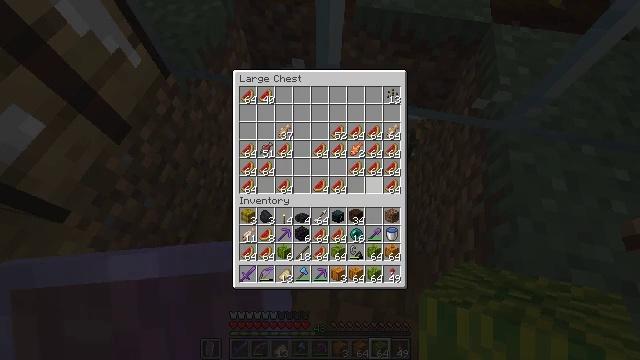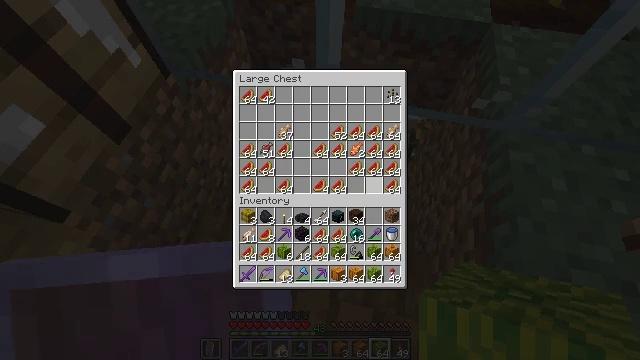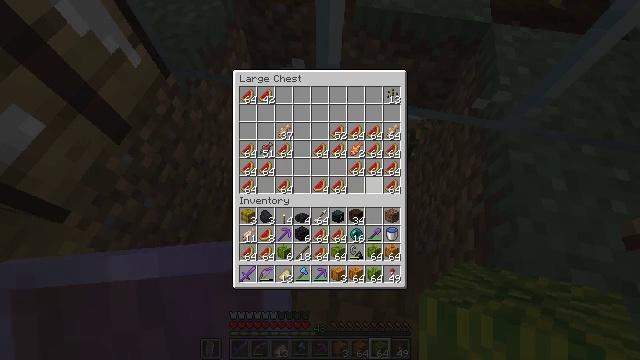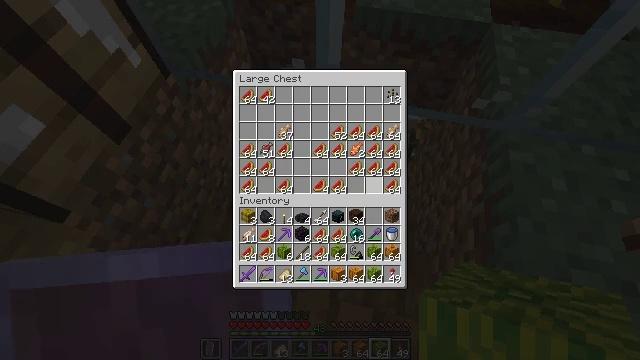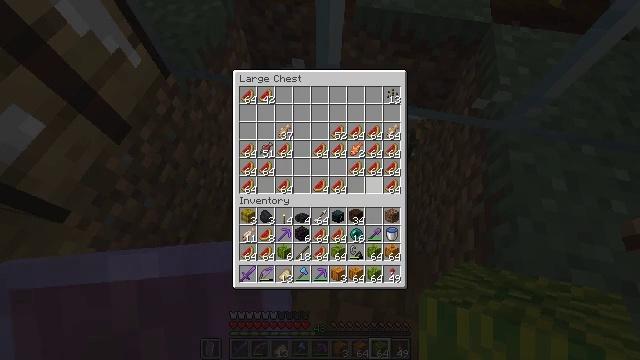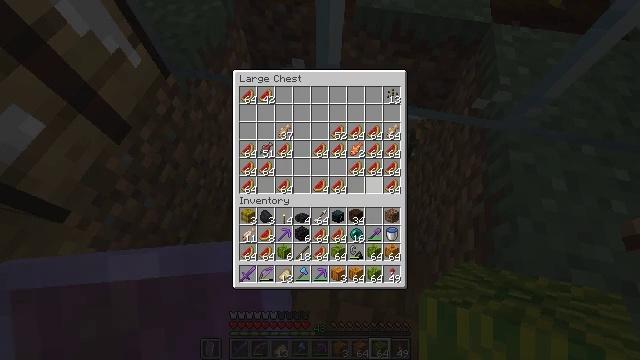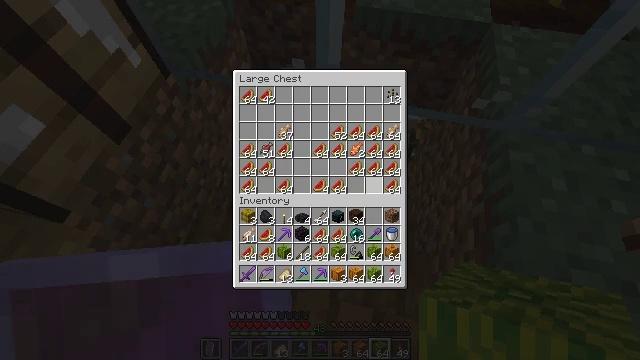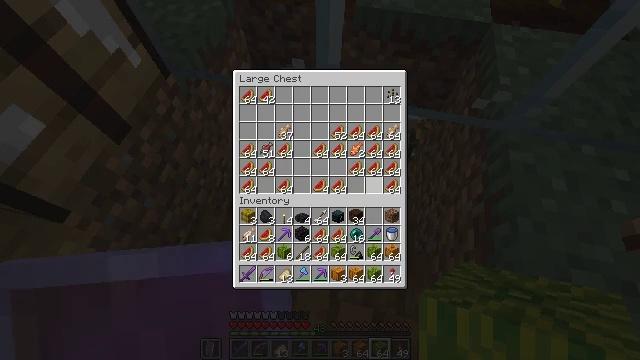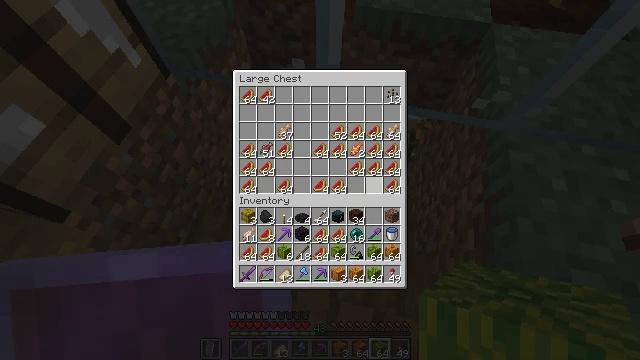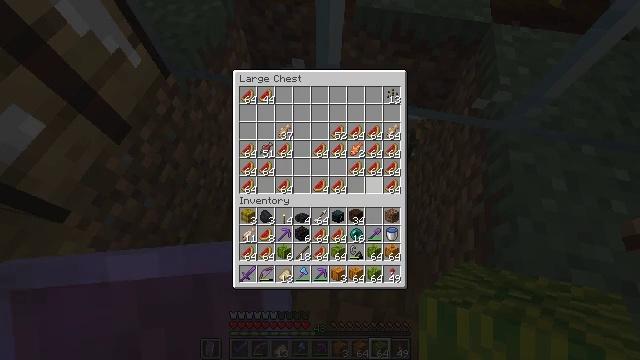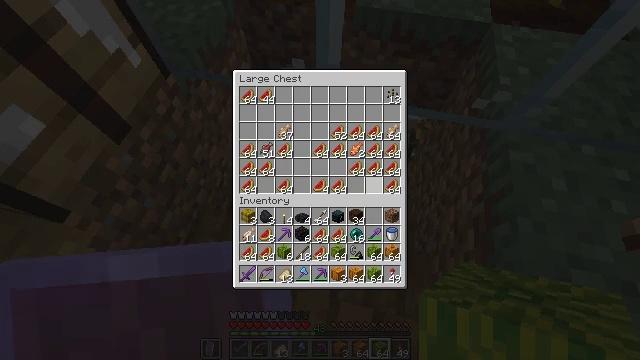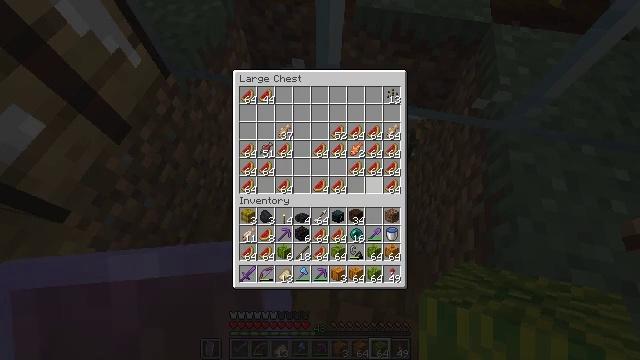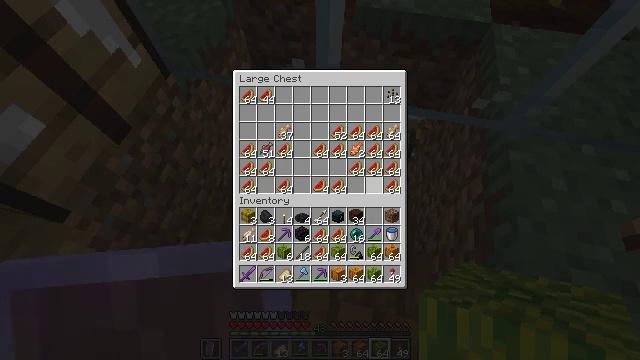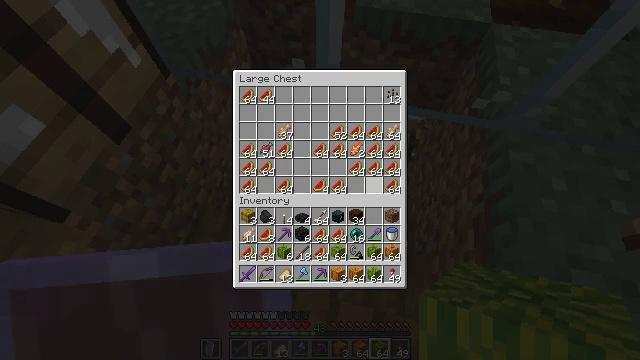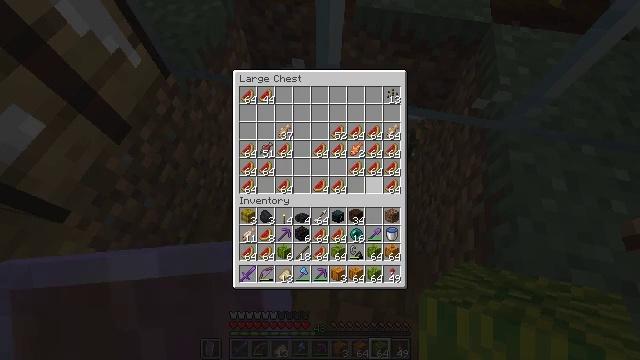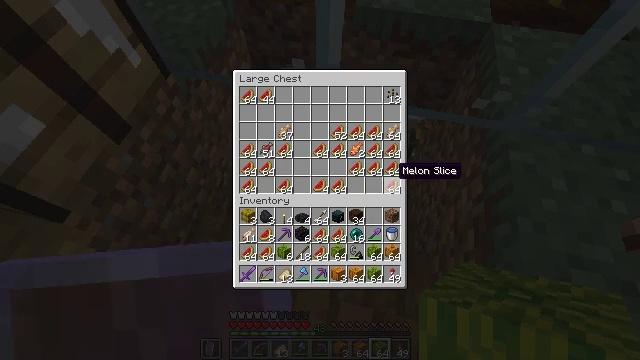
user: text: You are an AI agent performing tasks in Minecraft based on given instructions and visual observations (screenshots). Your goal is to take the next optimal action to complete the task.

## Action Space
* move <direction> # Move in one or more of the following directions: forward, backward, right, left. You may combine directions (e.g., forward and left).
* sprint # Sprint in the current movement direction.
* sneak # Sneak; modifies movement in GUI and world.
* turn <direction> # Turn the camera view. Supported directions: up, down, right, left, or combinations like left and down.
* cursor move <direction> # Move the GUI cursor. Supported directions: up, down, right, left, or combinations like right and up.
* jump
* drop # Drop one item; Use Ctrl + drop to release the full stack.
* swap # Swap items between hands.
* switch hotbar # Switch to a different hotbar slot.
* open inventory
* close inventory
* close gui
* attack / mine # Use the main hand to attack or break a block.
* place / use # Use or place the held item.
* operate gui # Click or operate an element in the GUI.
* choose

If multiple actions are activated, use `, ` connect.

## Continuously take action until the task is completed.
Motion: motion action
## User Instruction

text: Place melon slices in the grid to craft a melon.
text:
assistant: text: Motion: no_op
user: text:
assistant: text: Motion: no_op
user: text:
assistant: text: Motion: no_op
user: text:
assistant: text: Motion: no_op
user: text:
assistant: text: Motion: no_op
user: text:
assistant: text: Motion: no_op
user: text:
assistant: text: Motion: no_op
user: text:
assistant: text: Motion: no_op
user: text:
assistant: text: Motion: no_op
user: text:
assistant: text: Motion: no_op
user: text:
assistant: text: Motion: no_op
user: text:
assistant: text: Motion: no_op
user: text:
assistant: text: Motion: no_op
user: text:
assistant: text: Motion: turn right
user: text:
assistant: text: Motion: turn right
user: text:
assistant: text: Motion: no_op
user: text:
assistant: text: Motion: no_op
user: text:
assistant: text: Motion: no_op
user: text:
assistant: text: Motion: no_op
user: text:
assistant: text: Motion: sneak
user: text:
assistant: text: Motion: sneak
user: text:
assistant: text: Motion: sneak
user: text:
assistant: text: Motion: sneak, attack / mine
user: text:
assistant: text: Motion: sneak, attack / mine
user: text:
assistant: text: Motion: sneak, attack / mine
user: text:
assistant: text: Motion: sneak
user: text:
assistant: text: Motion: sneak
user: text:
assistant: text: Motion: no_op
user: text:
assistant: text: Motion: no_op
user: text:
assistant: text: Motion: no_op